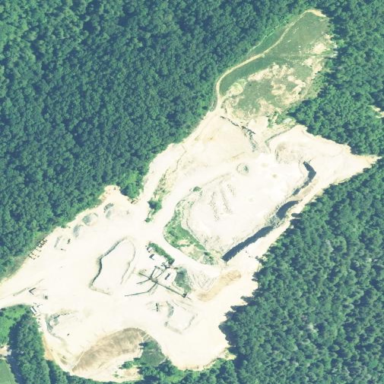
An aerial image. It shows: Quarry area.